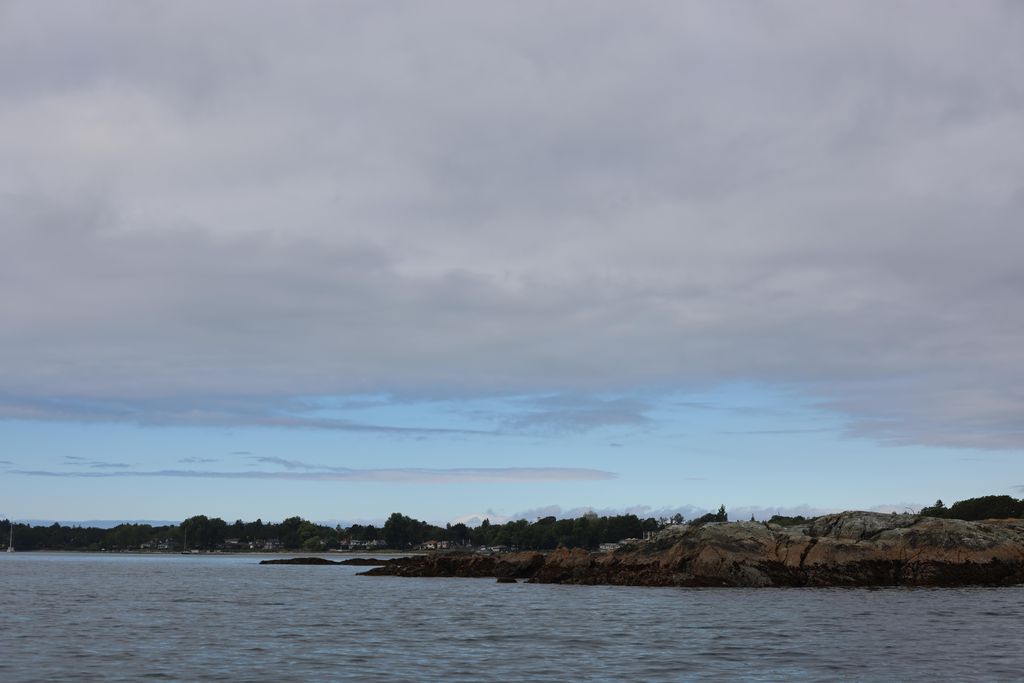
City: victoria